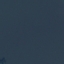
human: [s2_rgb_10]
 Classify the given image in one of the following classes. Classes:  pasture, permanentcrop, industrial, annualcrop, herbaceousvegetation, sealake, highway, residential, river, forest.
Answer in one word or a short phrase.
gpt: SeaLake